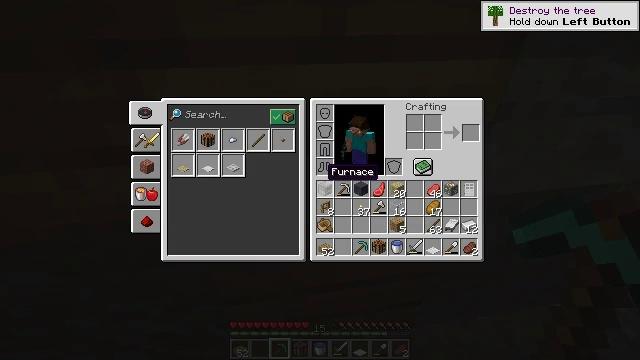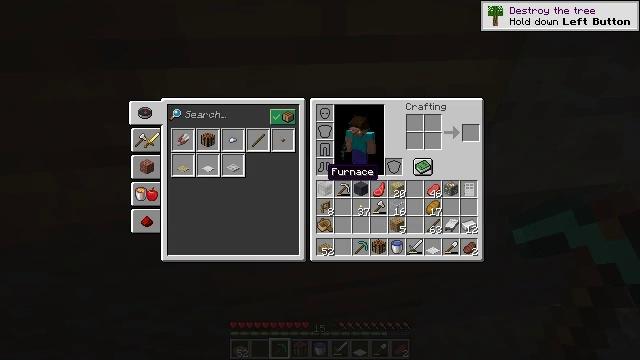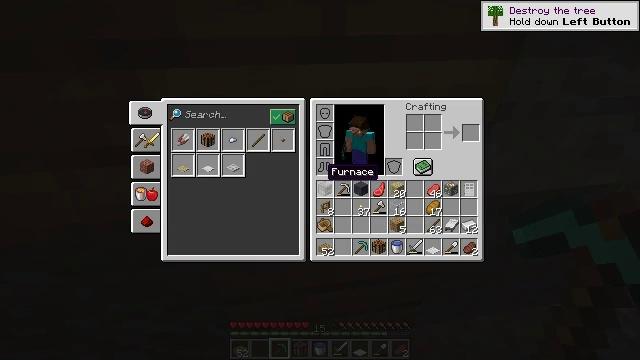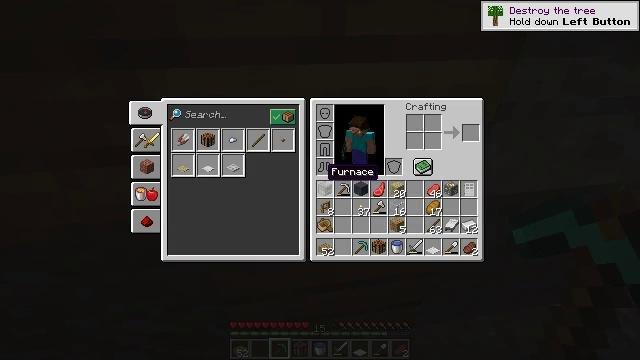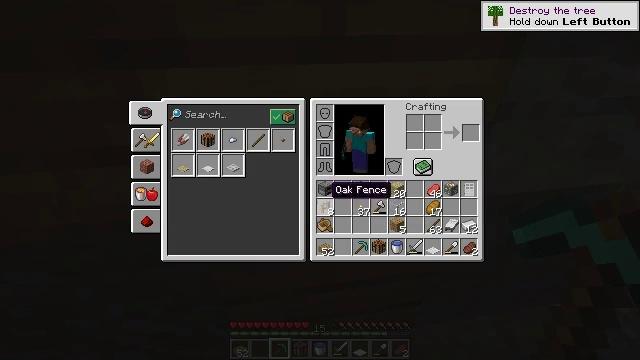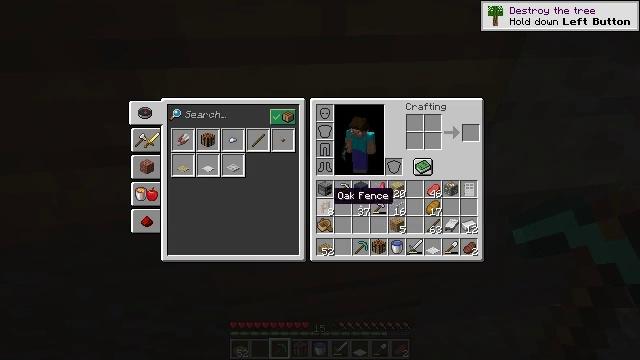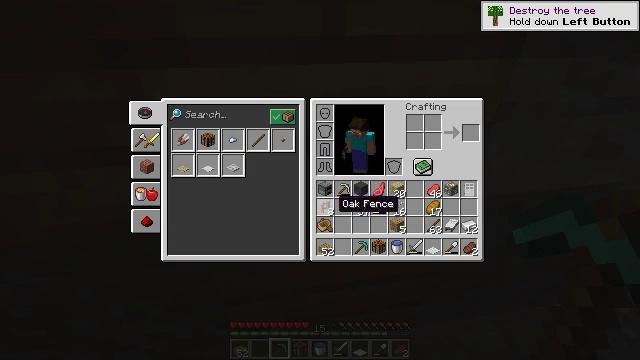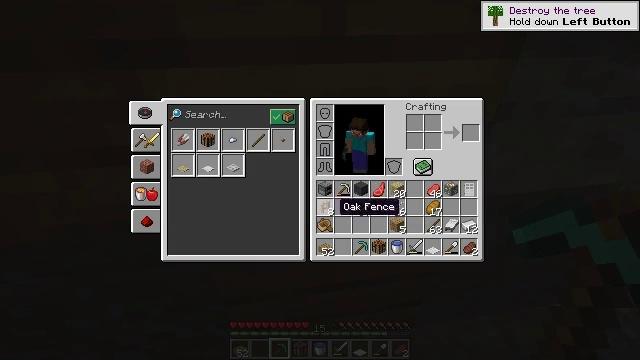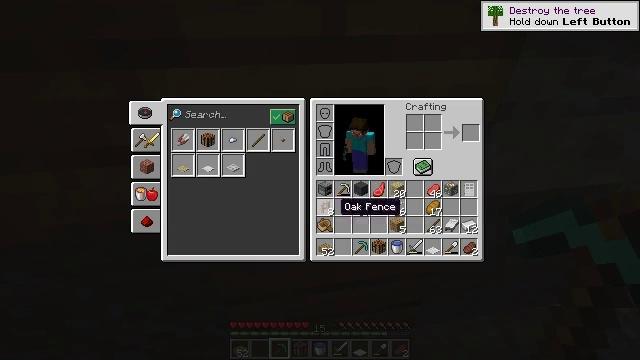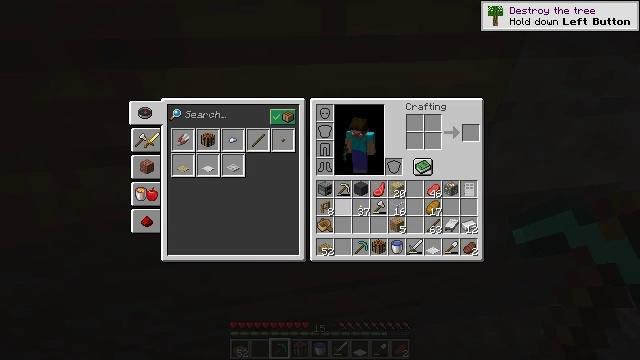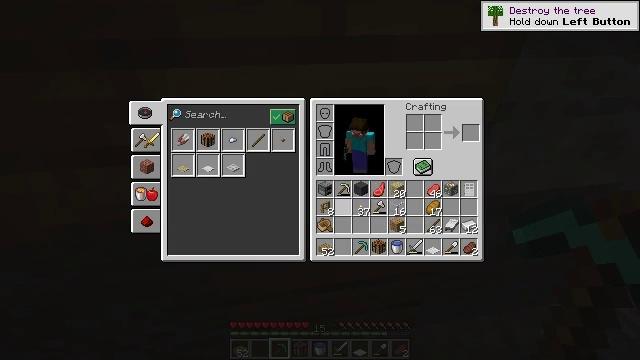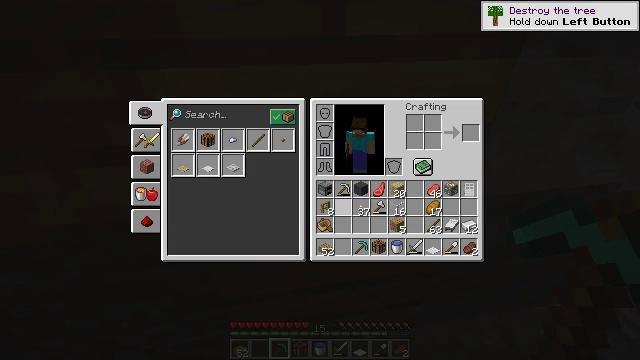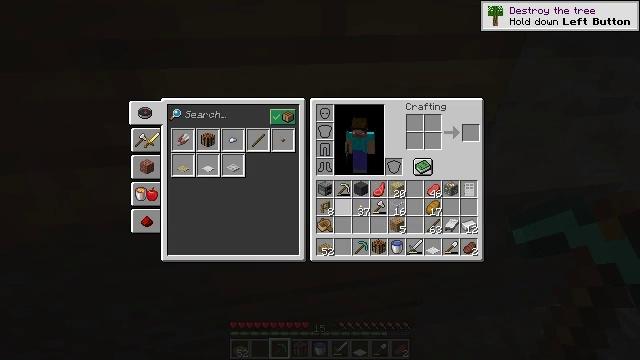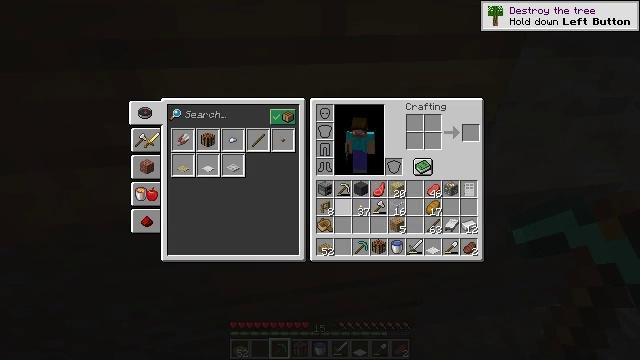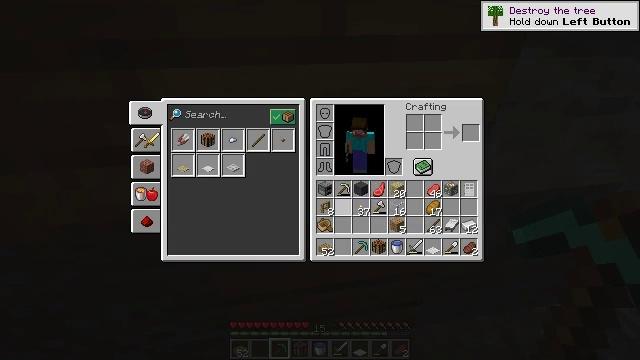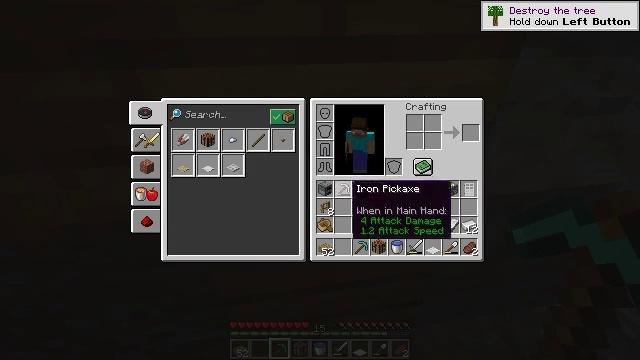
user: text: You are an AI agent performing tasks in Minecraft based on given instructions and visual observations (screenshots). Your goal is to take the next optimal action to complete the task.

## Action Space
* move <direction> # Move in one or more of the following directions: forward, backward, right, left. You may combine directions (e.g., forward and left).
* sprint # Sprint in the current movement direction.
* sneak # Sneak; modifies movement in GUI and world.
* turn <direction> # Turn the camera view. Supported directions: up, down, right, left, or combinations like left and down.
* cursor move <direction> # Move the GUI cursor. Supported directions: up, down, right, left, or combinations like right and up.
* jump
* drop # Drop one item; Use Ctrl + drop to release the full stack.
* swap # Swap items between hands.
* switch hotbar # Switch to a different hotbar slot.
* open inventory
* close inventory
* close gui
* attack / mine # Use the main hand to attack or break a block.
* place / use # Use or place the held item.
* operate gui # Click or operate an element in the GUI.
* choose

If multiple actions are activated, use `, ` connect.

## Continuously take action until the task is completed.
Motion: motion action
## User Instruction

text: Break the existing planks.
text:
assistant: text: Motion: no_op
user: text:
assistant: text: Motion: no_op
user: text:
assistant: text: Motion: no_op
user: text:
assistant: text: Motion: cursor move down
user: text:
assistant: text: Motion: no_op
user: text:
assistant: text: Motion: cursor move down
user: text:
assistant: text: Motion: no_op
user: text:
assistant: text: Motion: no_op
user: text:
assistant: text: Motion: no_op
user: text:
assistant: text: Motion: cursor move right
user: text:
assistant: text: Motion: no_op
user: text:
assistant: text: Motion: no_op
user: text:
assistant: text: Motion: no_op
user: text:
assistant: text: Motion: no_op
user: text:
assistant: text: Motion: no_op
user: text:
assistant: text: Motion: no_op
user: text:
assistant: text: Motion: no_op
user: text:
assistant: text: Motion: no_op
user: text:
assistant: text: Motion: no_op
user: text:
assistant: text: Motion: no_op
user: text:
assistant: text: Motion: operate gui
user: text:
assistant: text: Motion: operate gui
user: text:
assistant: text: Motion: cursor move down
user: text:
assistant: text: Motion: cursor move down
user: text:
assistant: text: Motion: cursor move down
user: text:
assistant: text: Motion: no_op
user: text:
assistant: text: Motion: no_op
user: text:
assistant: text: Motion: no_op
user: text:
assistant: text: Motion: no_op
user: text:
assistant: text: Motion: no_op